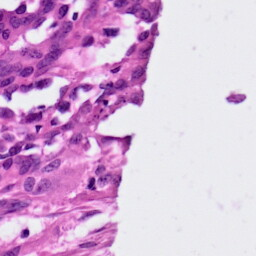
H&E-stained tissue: Ovarian